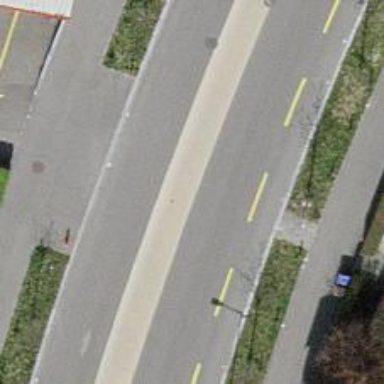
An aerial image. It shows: Asphalt road with primary highway designation. There is designated left lane for cyclists.